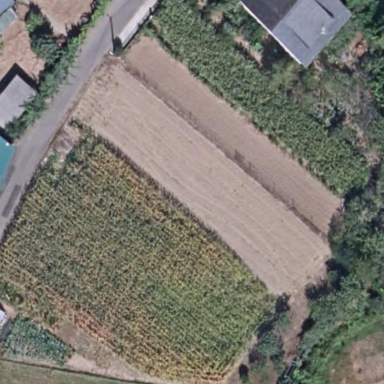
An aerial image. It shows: Farmyard area.